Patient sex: M
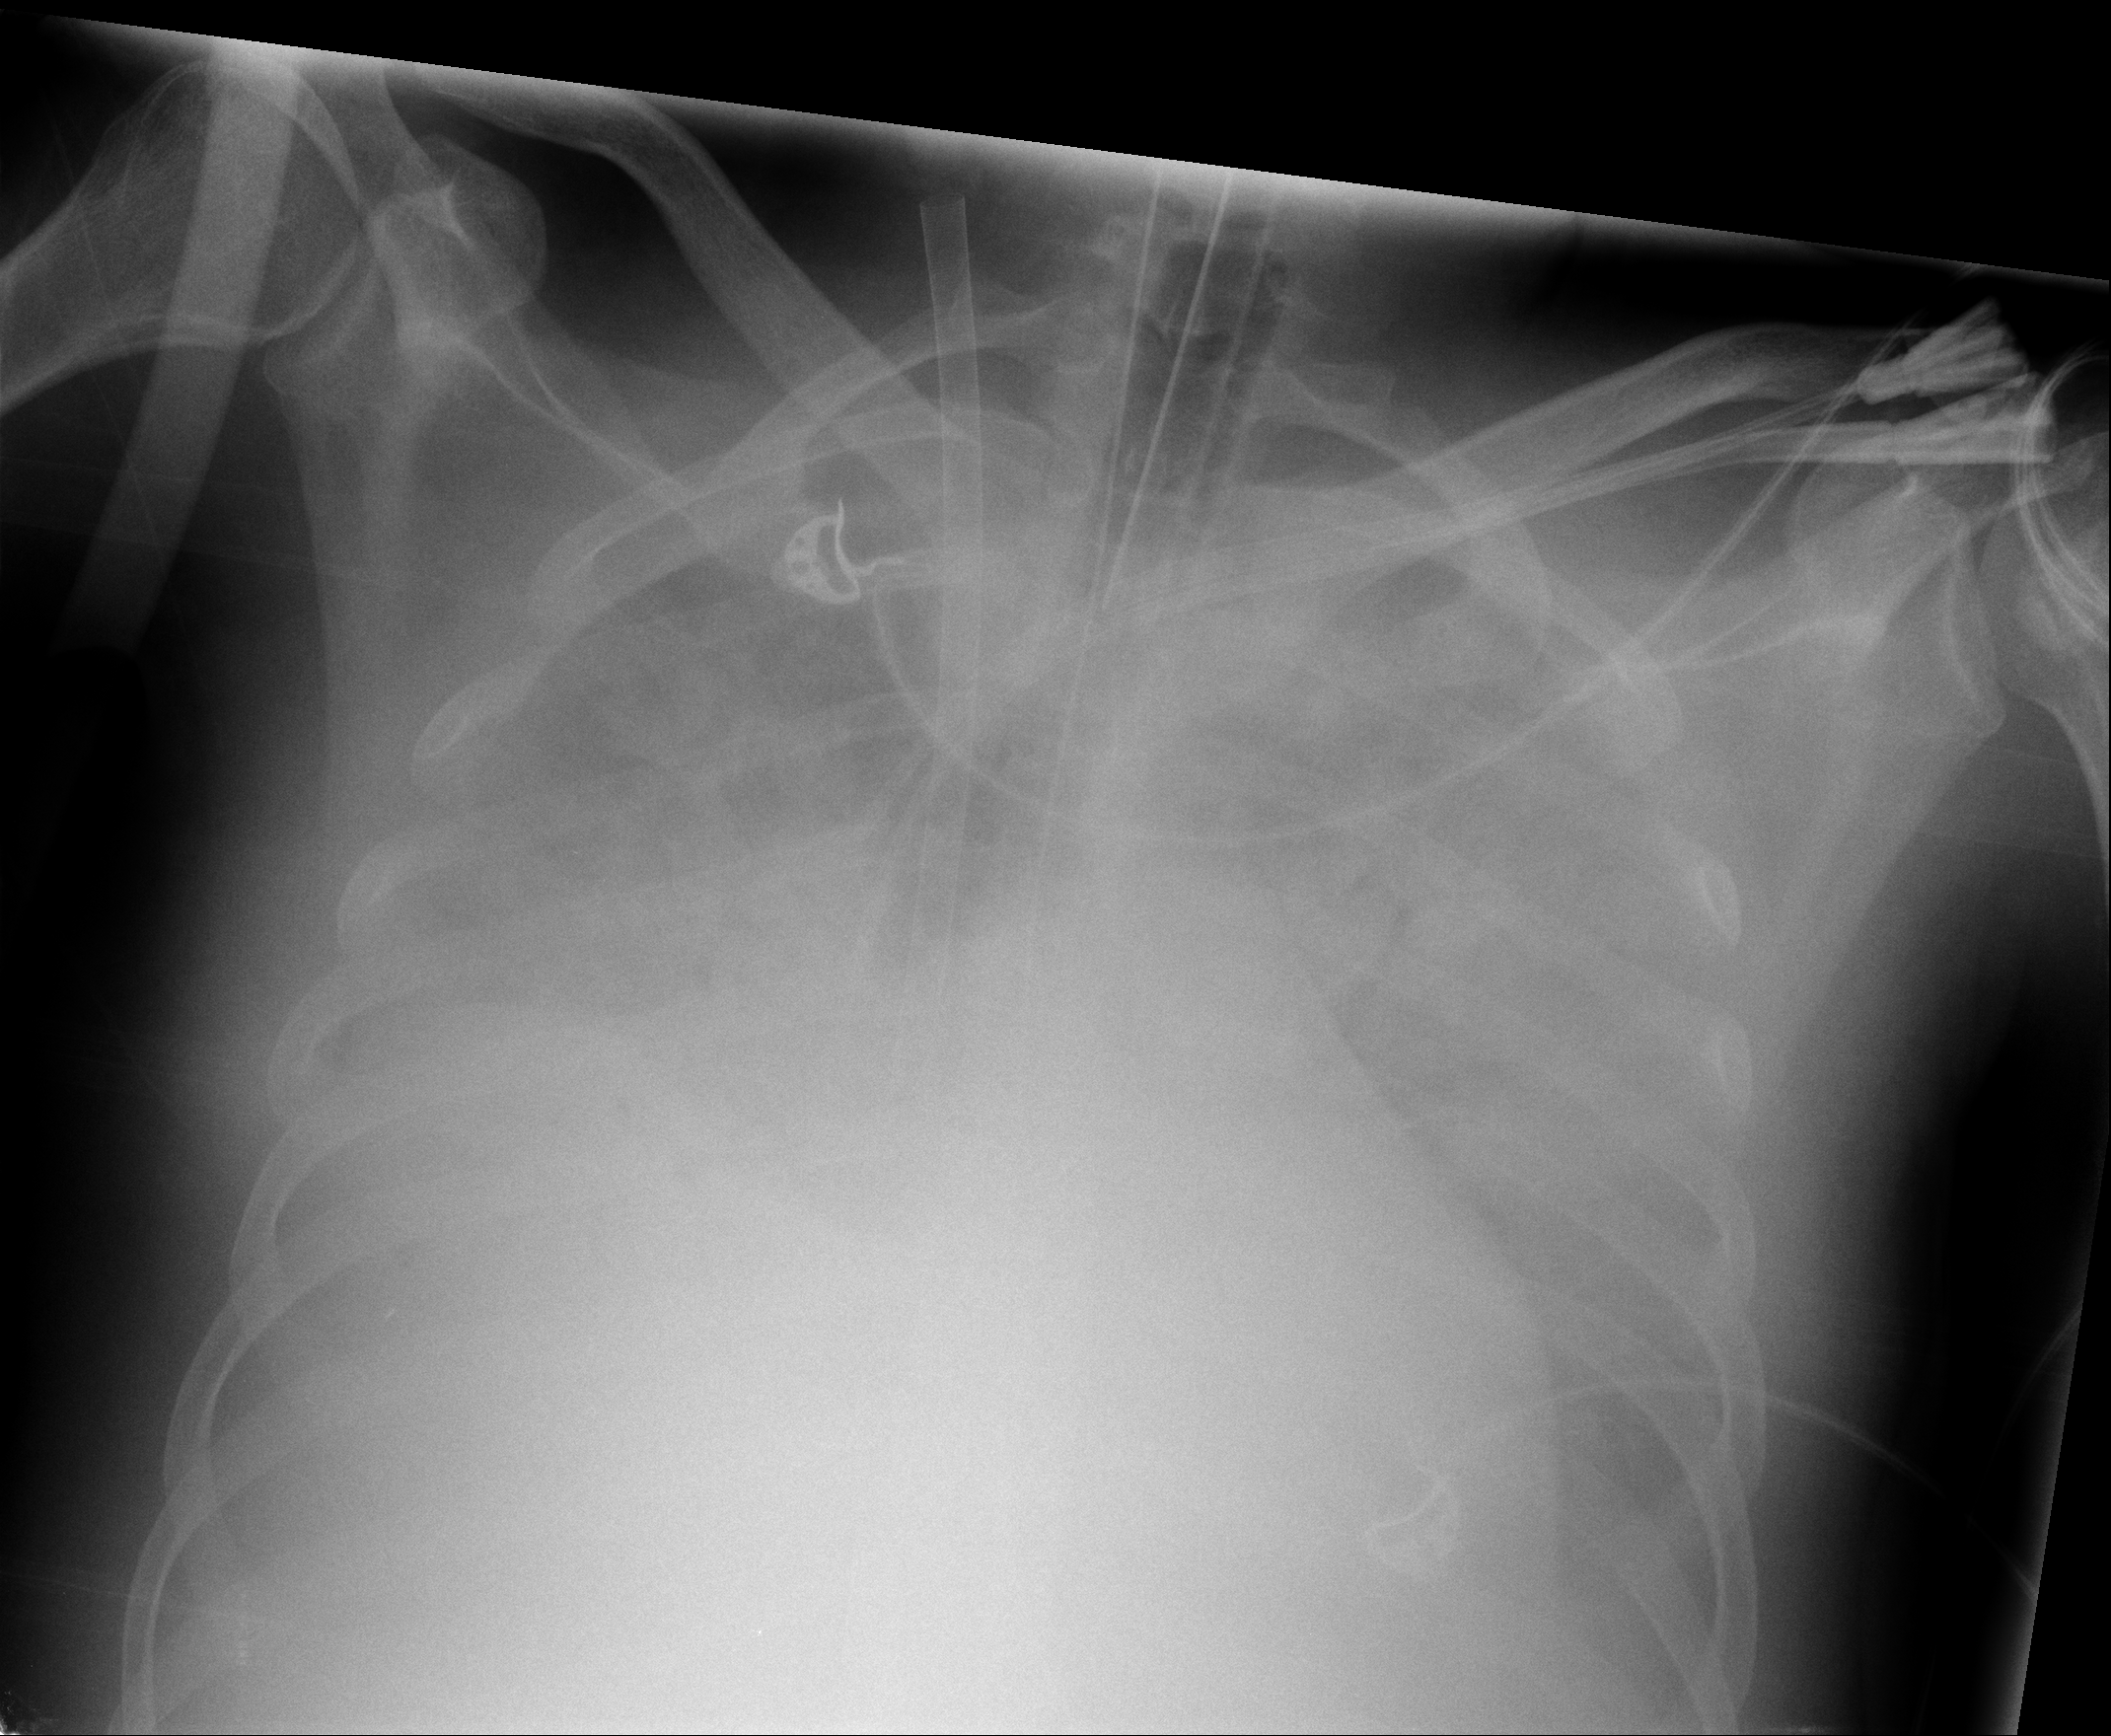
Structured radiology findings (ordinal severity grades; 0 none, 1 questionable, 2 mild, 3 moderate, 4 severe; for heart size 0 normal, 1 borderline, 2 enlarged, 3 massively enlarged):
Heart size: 2
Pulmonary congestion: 2
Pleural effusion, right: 1
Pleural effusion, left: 1
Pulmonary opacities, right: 4
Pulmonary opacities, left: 4
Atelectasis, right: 3
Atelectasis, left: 3